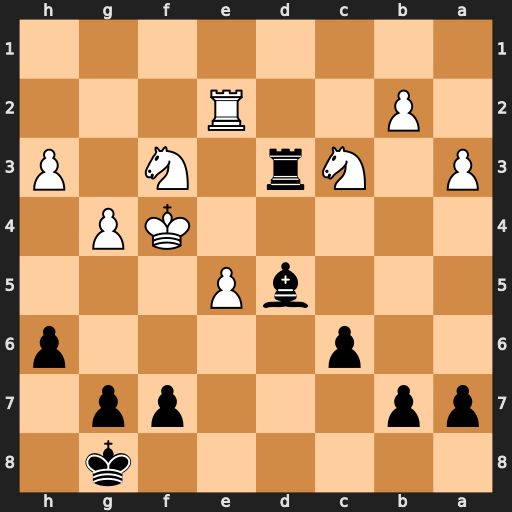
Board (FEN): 6k1/pp3pp1/2p4p/3bP3/5KP1/P1Nr1N1P/1P2R3/8
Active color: b
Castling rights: -
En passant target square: -
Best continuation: Rxf3#